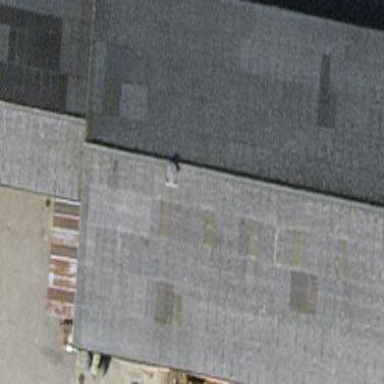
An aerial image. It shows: Stable building.